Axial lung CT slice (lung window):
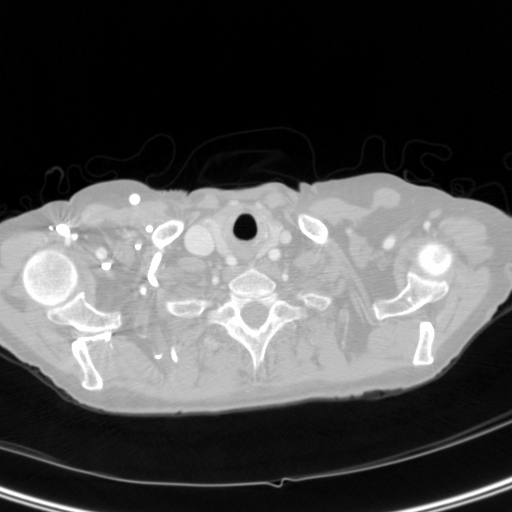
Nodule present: no